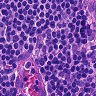
Metastatic tissue present: no